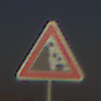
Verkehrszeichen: SteinschlagLinks
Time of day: MorningAfternoon
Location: Outdoor (Nature)
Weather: Clear
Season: NotSpecified
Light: Natural